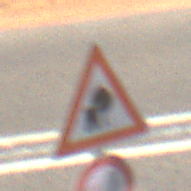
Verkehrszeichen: UnzureichendesLichtraumprofil
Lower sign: VerbotUeberholenEinspurigeFahrzeuge
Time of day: MorningAfternoon
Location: Outdoor (Nature)
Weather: Clear
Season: NotSpecified
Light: Natural